Breast ultrasound image
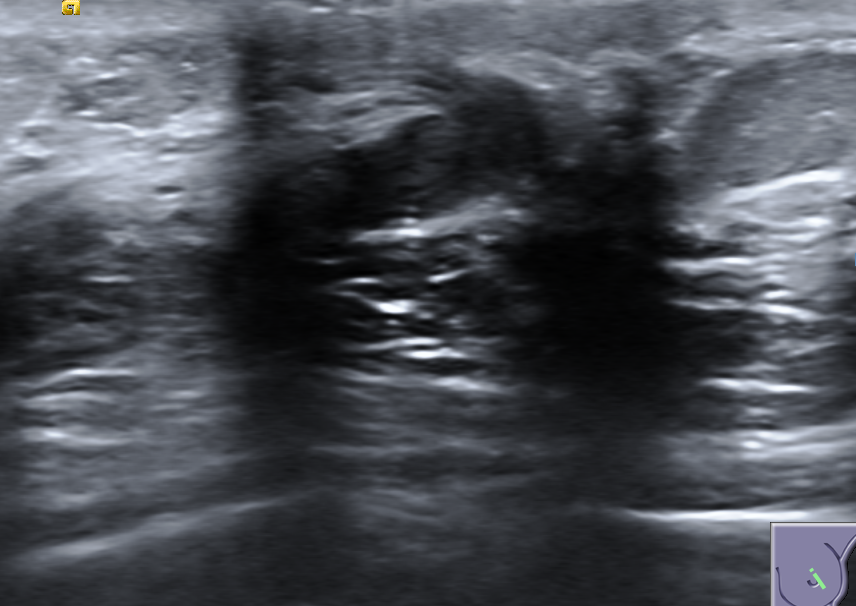
Diagnosis: normal